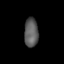
Tissue: lung
Cell type: Fibroblasts
Senescence score: 0.6404
Nuclear area (px): 400
Mean DAPI intensity: 90.79